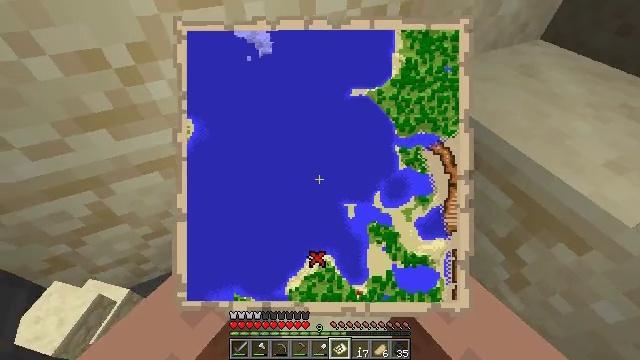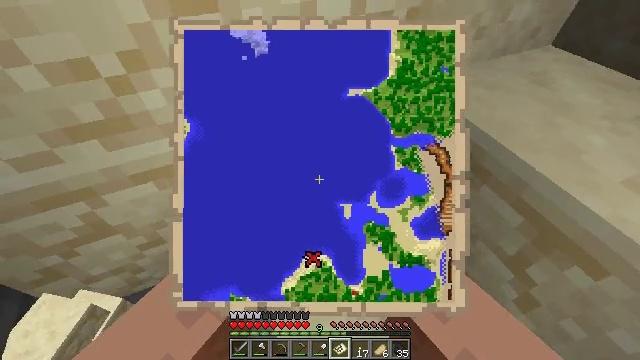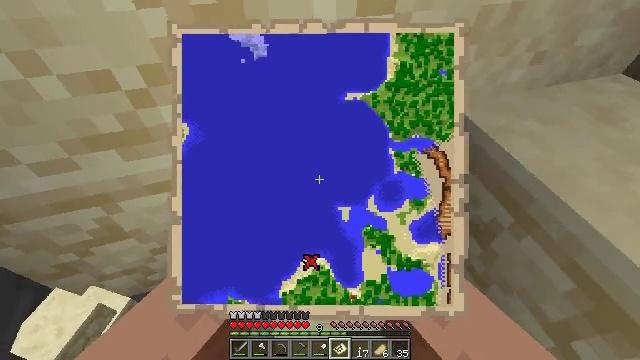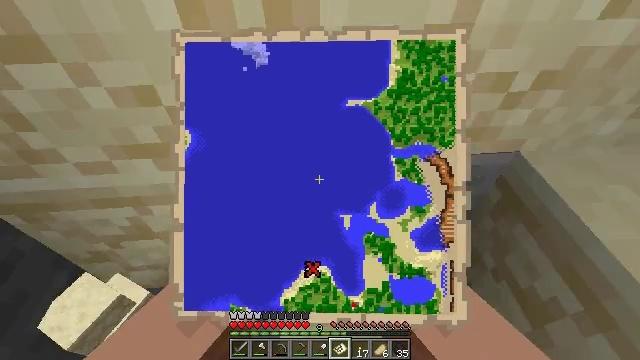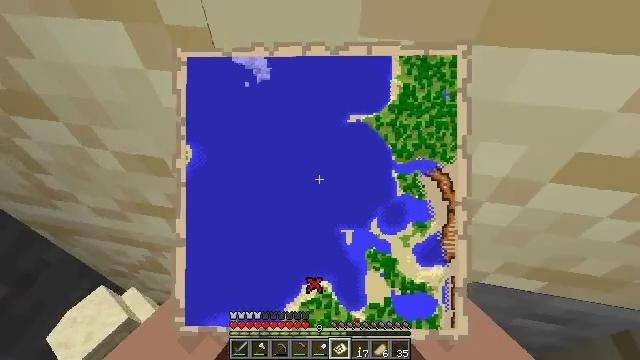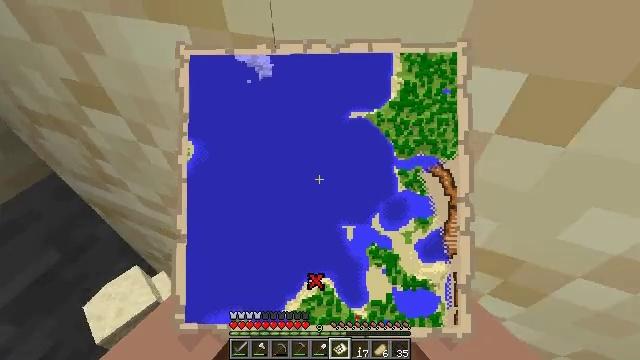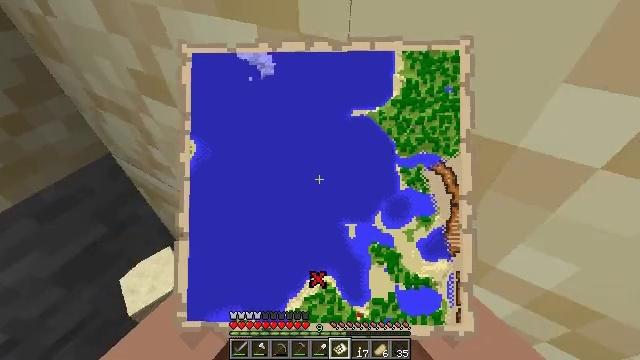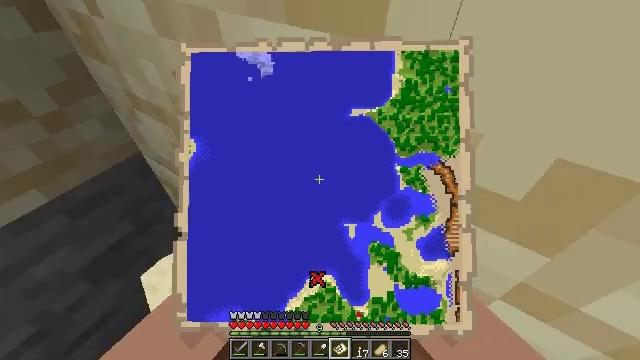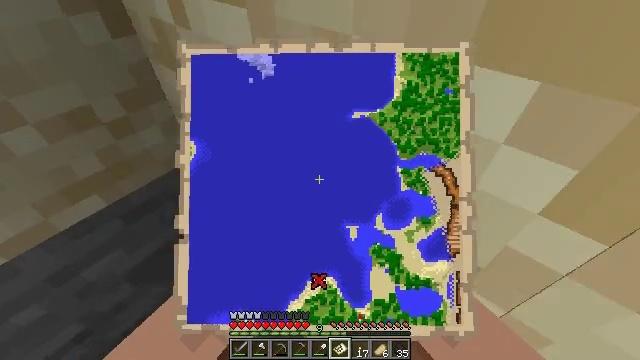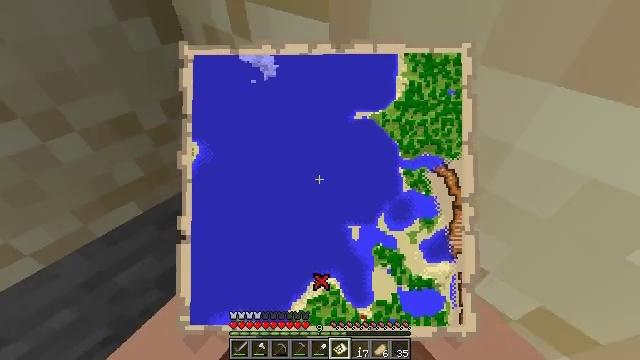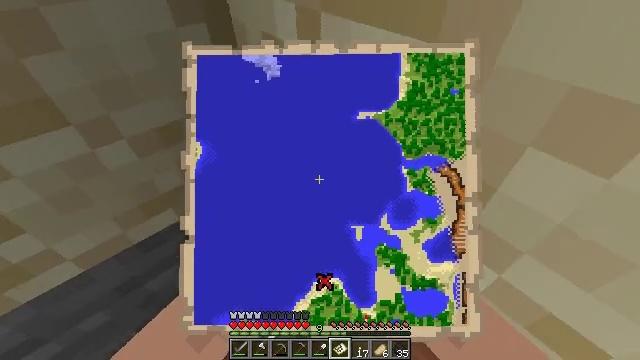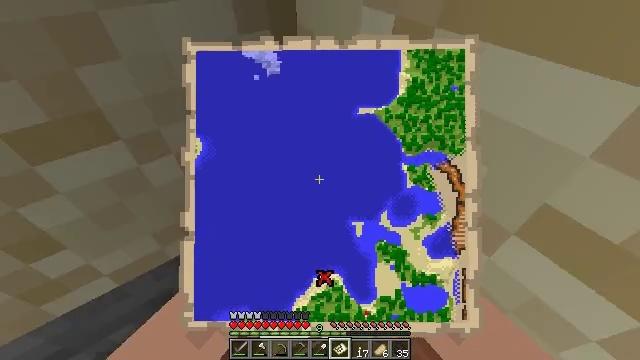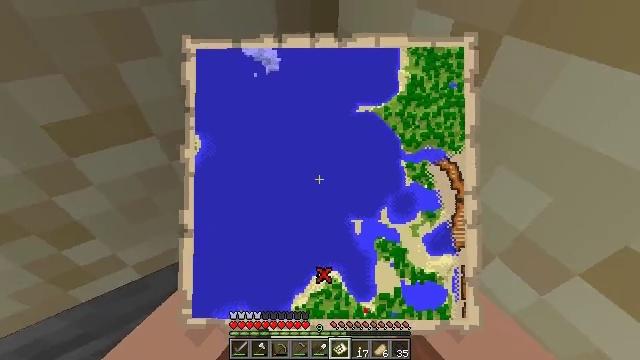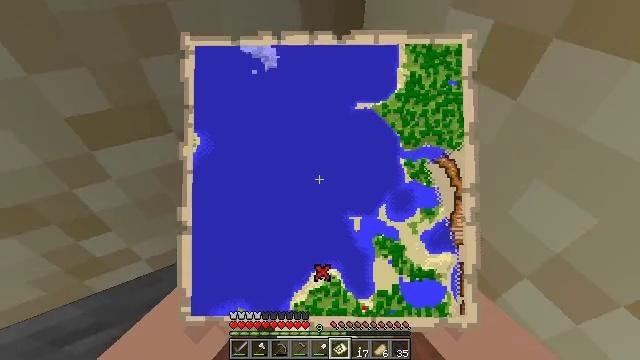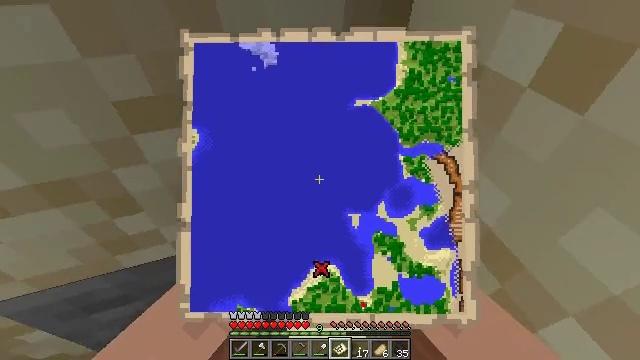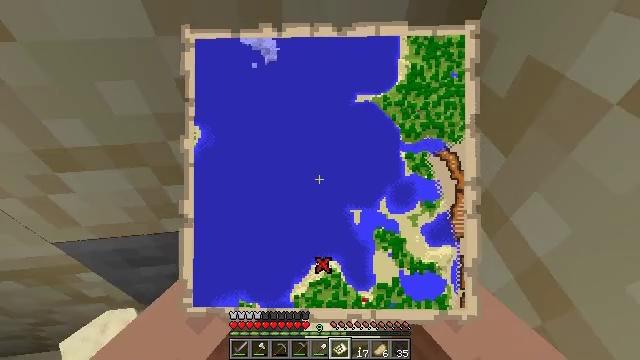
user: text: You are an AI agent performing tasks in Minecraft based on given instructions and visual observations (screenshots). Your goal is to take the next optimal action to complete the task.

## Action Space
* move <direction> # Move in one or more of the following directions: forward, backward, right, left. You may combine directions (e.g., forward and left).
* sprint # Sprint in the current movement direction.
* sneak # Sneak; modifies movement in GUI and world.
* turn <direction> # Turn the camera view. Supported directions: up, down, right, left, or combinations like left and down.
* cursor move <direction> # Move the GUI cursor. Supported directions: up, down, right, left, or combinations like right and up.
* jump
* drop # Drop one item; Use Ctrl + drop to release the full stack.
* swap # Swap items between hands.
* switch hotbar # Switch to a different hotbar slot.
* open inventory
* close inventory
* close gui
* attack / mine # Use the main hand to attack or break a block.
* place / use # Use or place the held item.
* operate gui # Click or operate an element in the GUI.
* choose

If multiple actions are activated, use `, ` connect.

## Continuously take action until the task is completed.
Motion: motion action
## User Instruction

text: Mine the sandstone block.
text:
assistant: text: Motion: move forward
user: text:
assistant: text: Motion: move forward, turn left
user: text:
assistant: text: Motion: move forward, turn left and up
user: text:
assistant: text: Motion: move forward, turn left
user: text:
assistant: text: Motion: move forward, turn left and up
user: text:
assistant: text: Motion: move forward, turn left
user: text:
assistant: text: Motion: move forward, turn left
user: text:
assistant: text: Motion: move forward, turn left
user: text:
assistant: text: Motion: move forward, turn left
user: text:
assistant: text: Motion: move forward, turn left
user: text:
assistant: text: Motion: turn left
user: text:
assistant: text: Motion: turn left
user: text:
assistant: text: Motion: turn left
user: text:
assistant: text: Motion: turn left
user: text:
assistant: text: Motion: turn left and down
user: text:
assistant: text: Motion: turn left
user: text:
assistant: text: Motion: turn left
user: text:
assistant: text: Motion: turn left
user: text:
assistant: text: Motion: turn left
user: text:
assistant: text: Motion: turn left
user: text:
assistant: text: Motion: turn left
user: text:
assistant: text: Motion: turn left
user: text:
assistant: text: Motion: turn left
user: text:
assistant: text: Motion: turn left
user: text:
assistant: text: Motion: turn left
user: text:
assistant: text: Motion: no_op
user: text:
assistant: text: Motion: no_op
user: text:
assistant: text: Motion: no_op
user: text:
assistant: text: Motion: no_op
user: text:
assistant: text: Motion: no_op